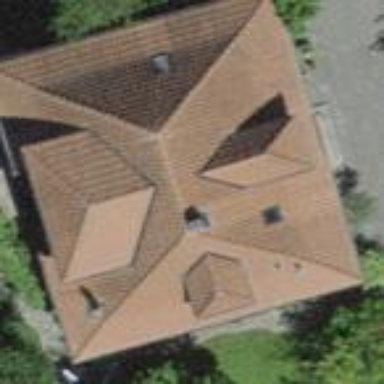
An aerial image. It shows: Detached building with hipped roof.